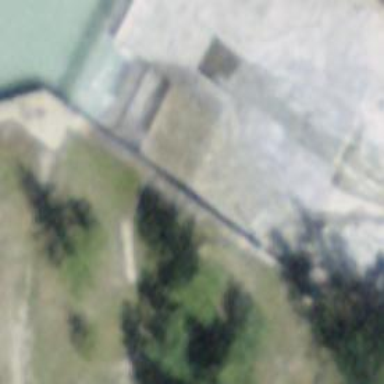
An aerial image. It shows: Retaining wall.